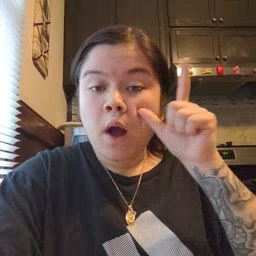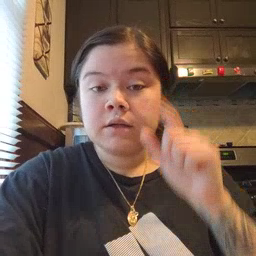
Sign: wake